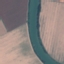
Label: River